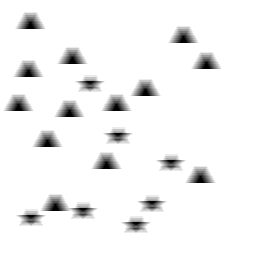
Squares: 0
Triangles: 13
Stars: 7
Total shapes: 20